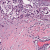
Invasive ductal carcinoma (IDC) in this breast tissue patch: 1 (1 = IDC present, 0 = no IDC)